Question: I use emacs in terminal mode. I know how to get the menu through F10 key. Emacs used to show the menu in terminal mode as text in a separate buffer. Either since a recent update, or I installed some package, I notice emacs starts to create a graphic drop-down list for menu items (see the screenshot). However, I only see it on one of my computer (Mac OS), my other computers still show the menu in "text mode". Can anyone tell me how to enable the graphic dropdown list menu feature? Is this a new feature of latest Emacs 24.3 or it can be enabled via some package?
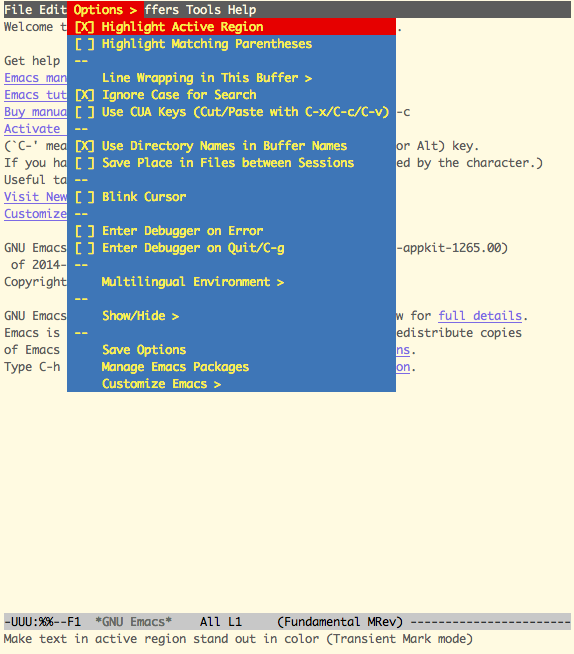
Answer: This is described in the <URL> file for Emacs 24.4:
'''
* Emacs now supports menus on text-mode terminals.
If the terminal supports a mouse, clicking on the menu bar, or on
sensitive portions of the mode line or header line, will drop down the
menu defined at that position. Likewise, clicking C-mouse-2 or
C-mouse-2 or C-mouse-3 on the text area will pop up the menus defined
for those locations.
If the text terminal does not support a mouse, you can activate the
first menu-bar menu by typing F10, which invokes 'menu-bar-open'.
If you want the previous behavior, whereby F10 invoked 'tmm-menubar',
customize the option 'tty-menu-open-use-tmm' to a non-nil value.
(Typing M-' always invokes 'tmm-menubar', even if 'tty-menu-open-use-tmm'
is nil.)
'''
Looks like a nice feature.